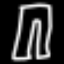
Label: pants